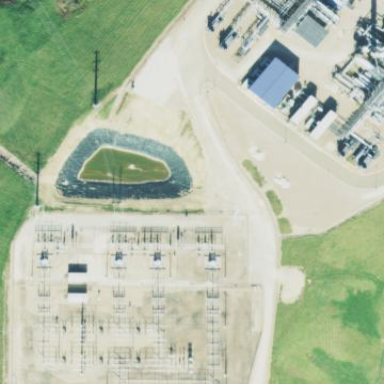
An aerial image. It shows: Fence surrounds transmission level power substation.